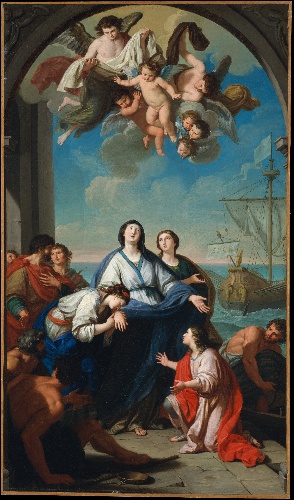
Title: The Departure of Saints Paula and Eustochium for the Holy Land
Artist: Giuseppe Bottani
Artist bio: Italian, Cremona 1717–1784 Mantua
Object type: Painting
Classification: Paintings
Medium: Oil on canvas
Dimensions: 38 3/4 x 22 1/2 in. (98.4 x 57.2 cm)
Department: European Paintings
Credit line: Gift of Mr. and Mrs. Edward A. Friedman, in loving memory of Milton Friedman, 1991
Accession year: 1991
Repository: Metropolitan Museum of Art, New York, NY
Tags: Women|Saints|Men|Boats|Angels